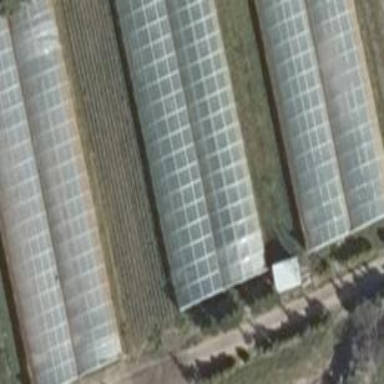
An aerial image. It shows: Greenhouse.